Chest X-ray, PA view. Patient: 68 years old, sex F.
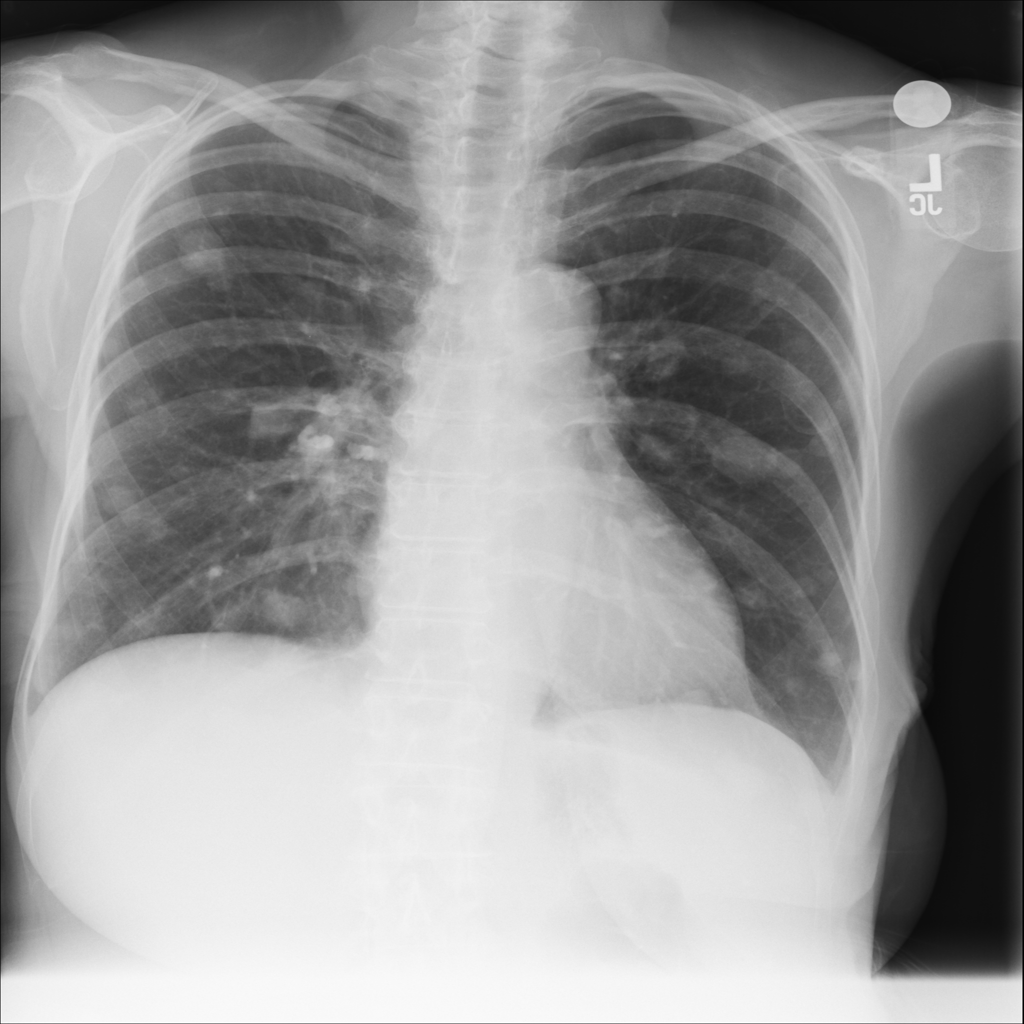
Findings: No Finding